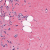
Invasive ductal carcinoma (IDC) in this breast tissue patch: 0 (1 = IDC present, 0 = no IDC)